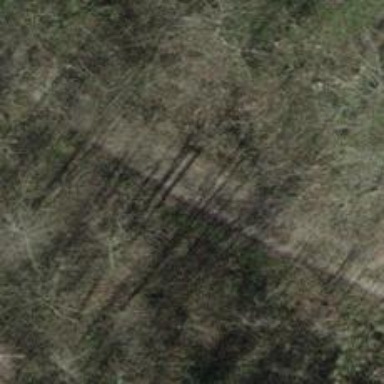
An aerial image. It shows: Pebblestone track with grade2 quality.